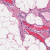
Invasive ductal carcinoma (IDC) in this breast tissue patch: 0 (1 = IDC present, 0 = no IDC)